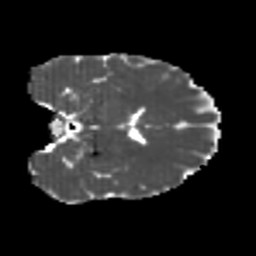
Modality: MD
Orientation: coronal
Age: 26
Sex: female
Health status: healthy
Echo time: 0.074 s